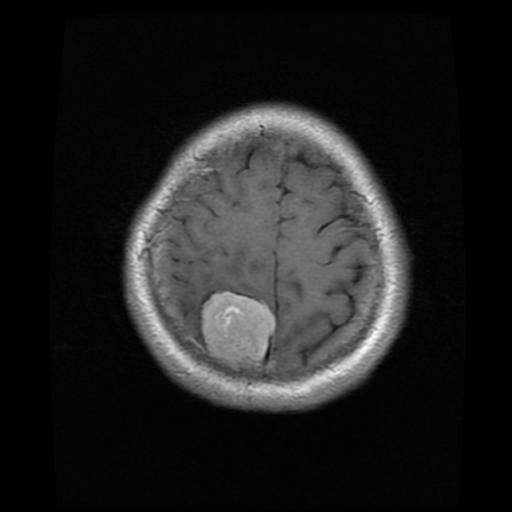
Label: meningioma